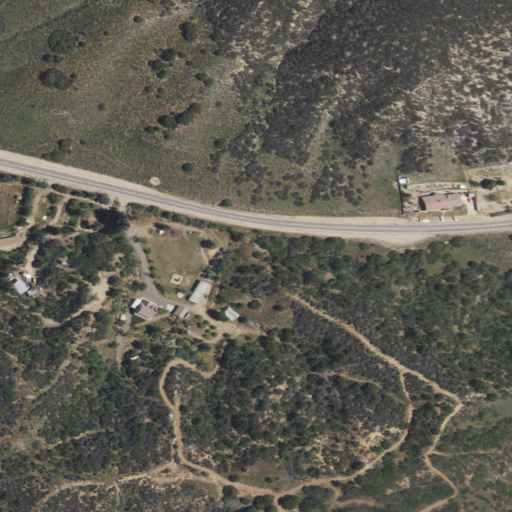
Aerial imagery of gap in California named Johnson Summit containing shrub, open development, and low intensity development